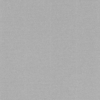
Label: dusty